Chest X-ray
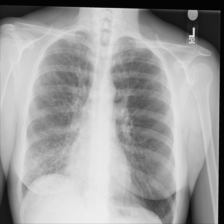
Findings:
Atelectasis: negative
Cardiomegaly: negative
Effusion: negative
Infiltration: negative
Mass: negative
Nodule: negative
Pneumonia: negative
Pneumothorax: negative
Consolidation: negative
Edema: negative
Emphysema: negative
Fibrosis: negative
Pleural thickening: negative
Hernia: negative